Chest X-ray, PA view. Patient: 60 years old, sex M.
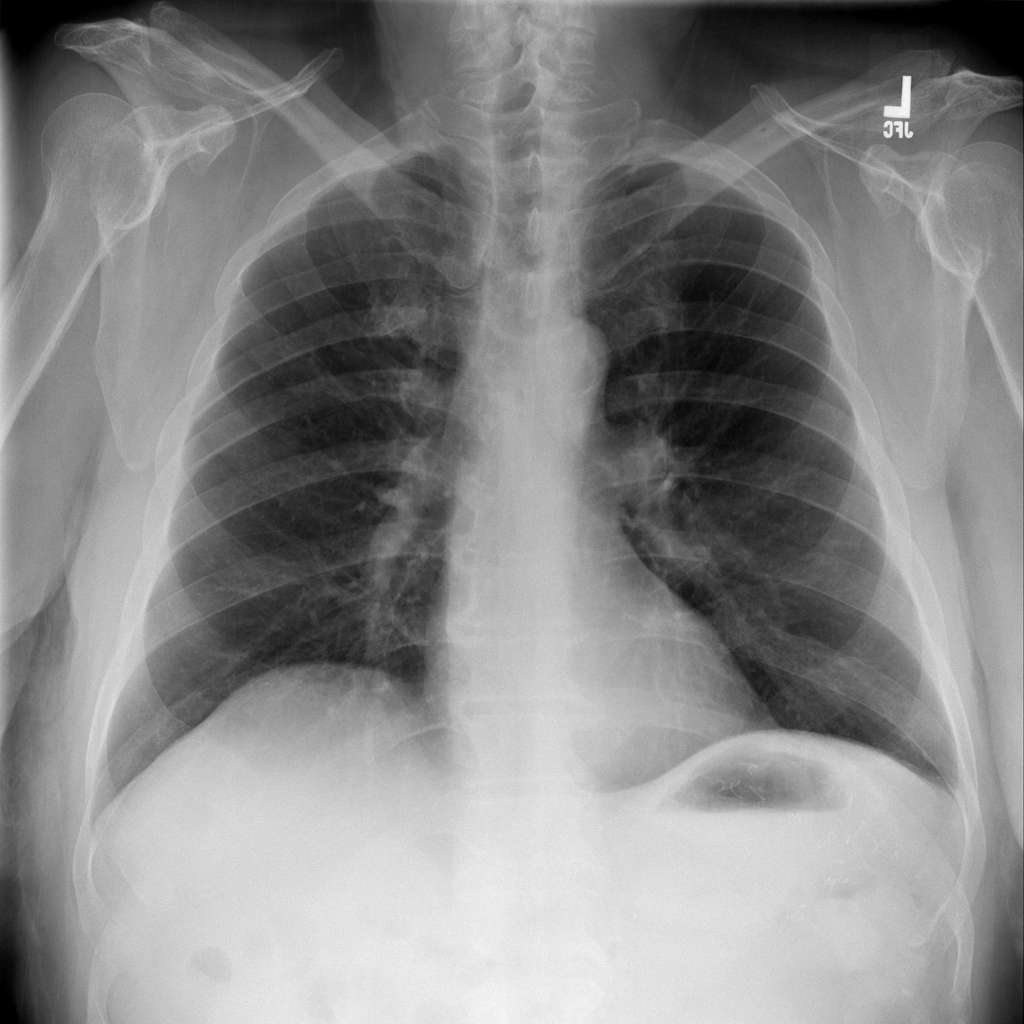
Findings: No Finding